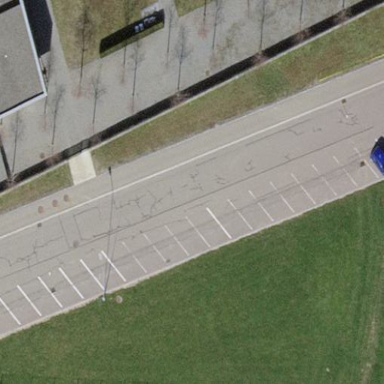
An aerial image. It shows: Street-side parking area with diagonal orientation.